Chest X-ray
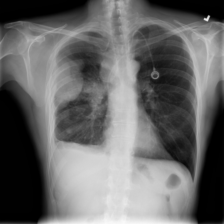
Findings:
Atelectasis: negative
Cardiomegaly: negative
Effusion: negative
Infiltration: negative
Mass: negative
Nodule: negative
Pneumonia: negative
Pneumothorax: negative
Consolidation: negative
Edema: negative
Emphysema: negative
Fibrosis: positive
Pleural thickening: negative
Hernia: negative